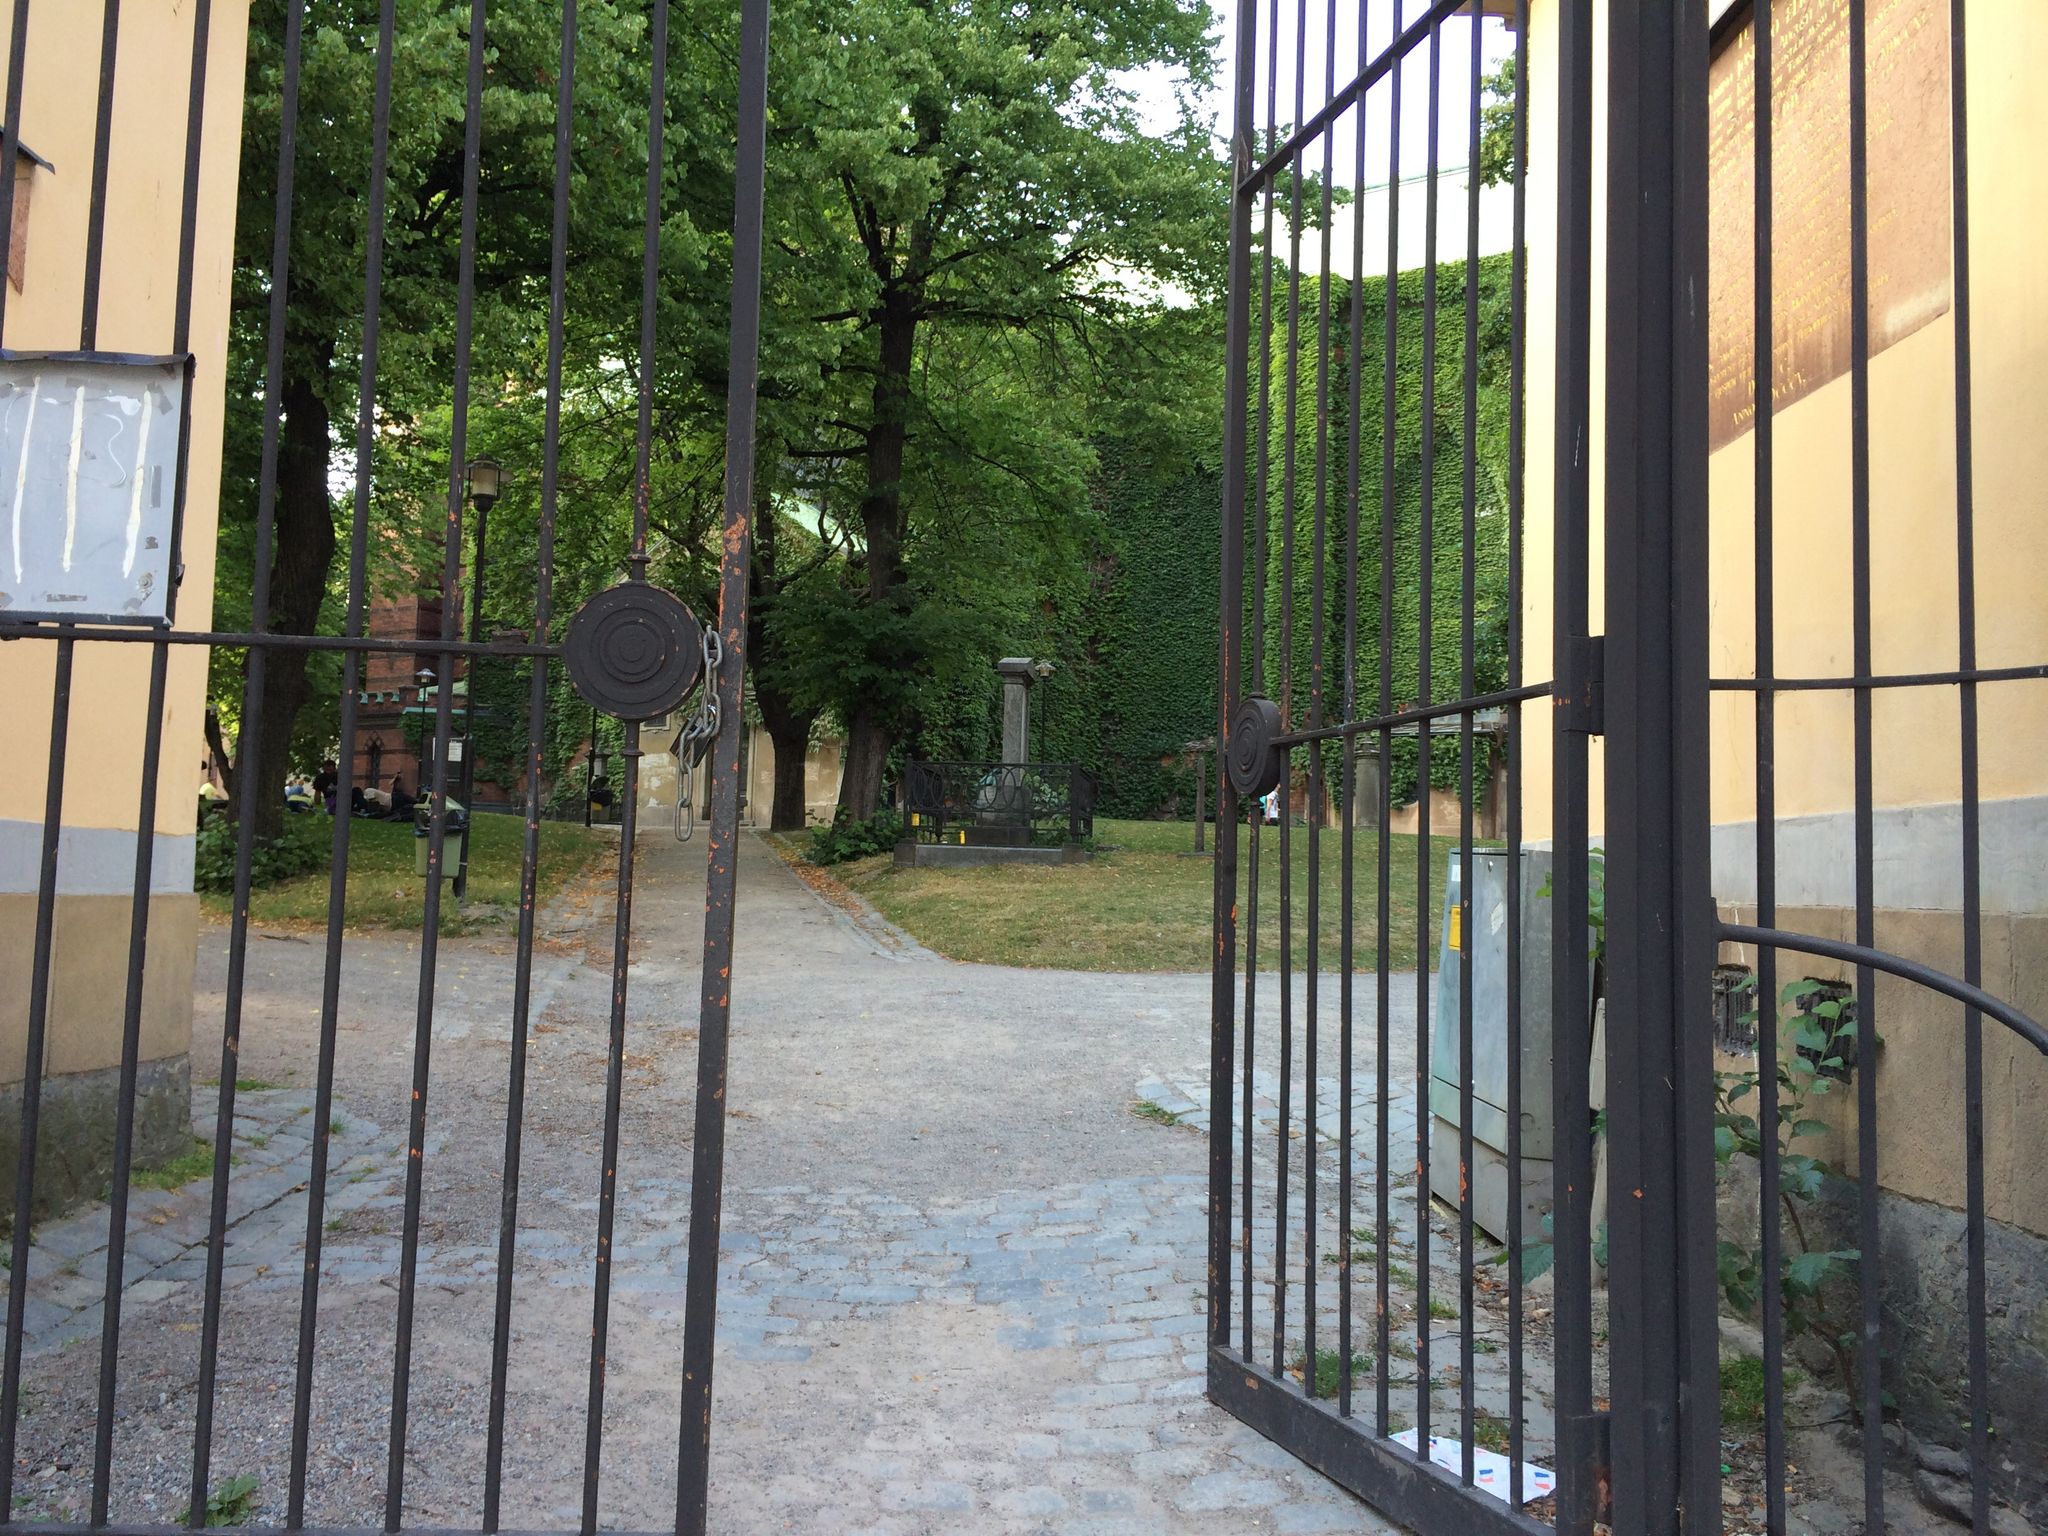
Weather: clear
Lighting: day
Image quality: slightly poor
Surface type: walking surface
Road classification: steps, footway
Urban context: urban centre
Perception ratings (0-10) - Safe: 7.12, Lively: 4.59, Beautiful: 2.6, Boring: 7.01, Depressing: 2.4, Wealthy: 6.05